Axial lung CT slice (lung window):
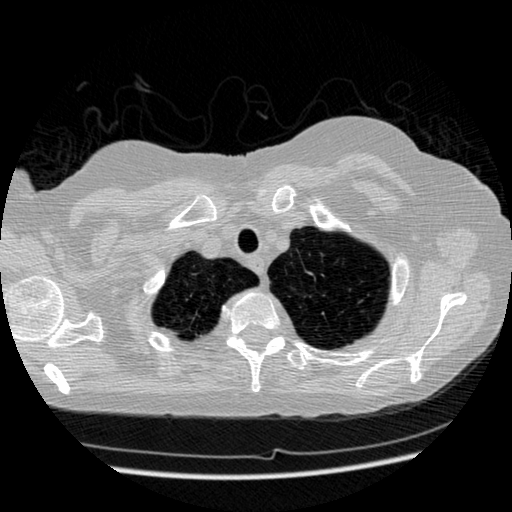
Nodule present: no